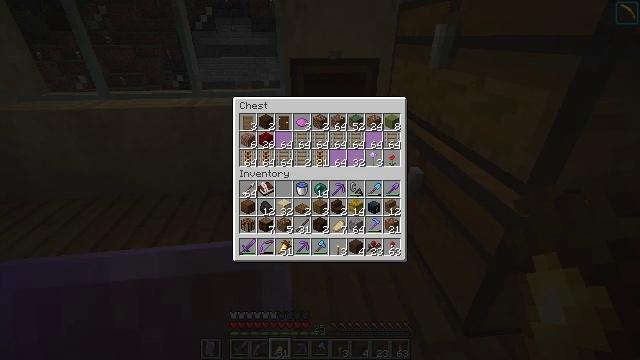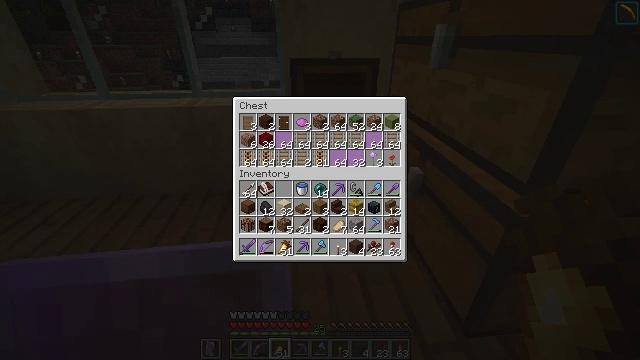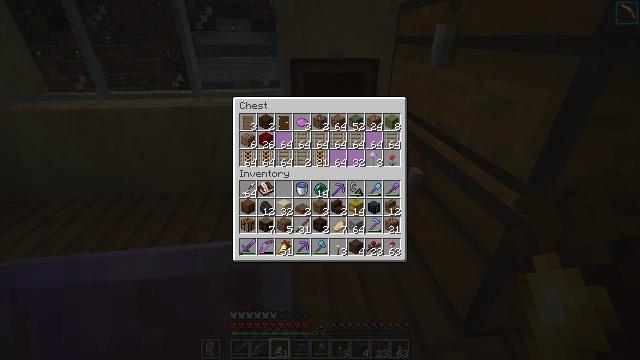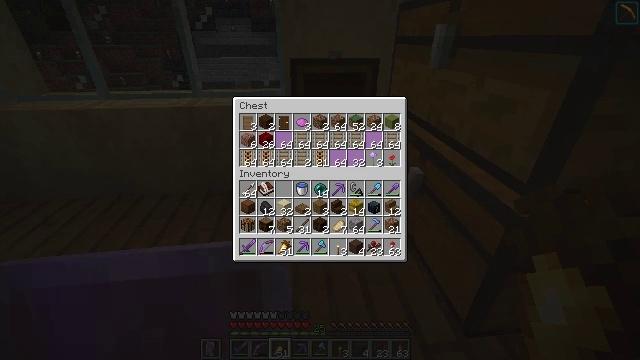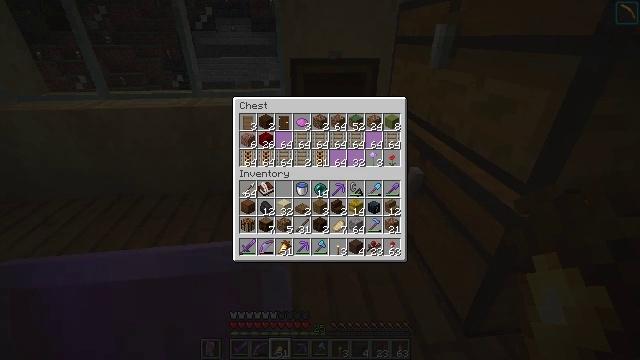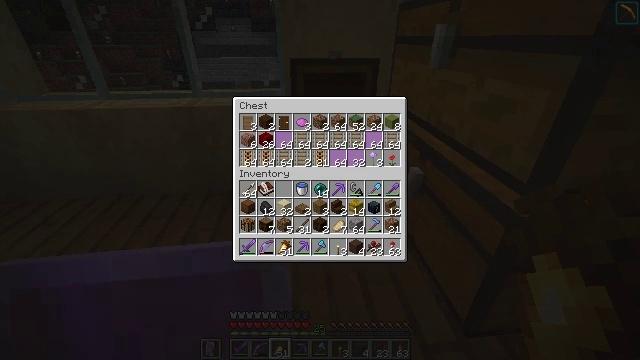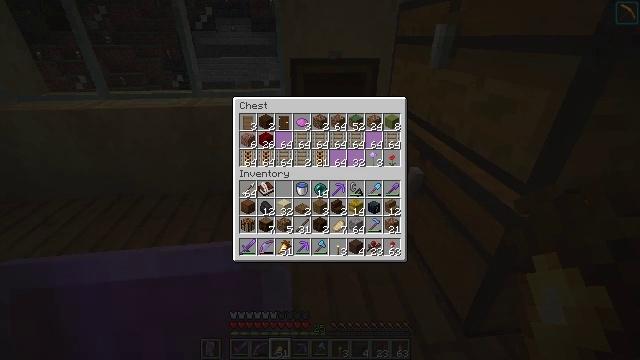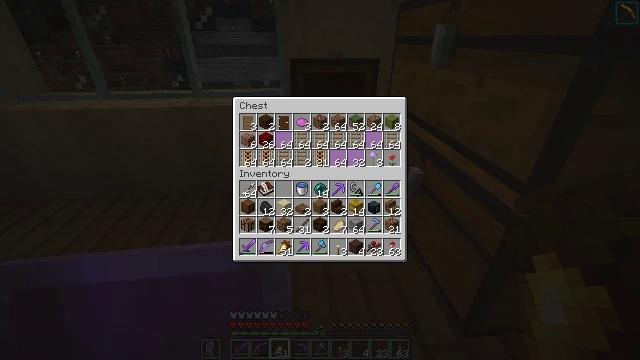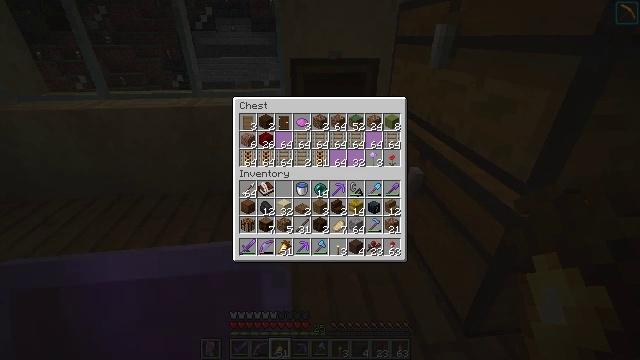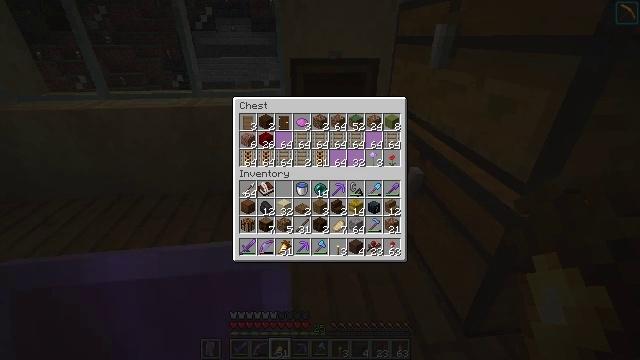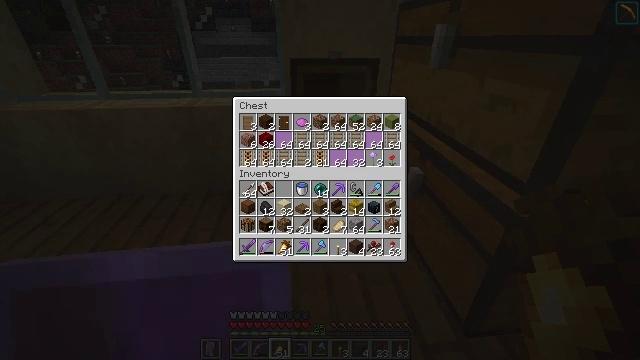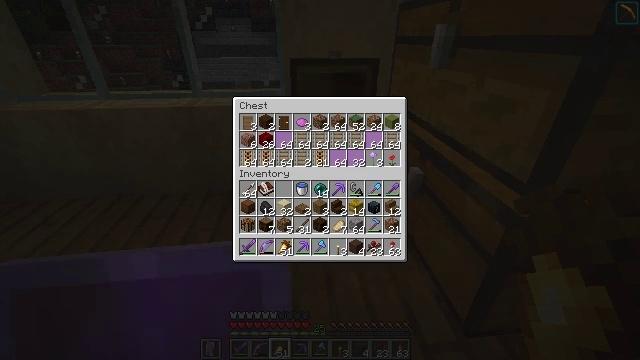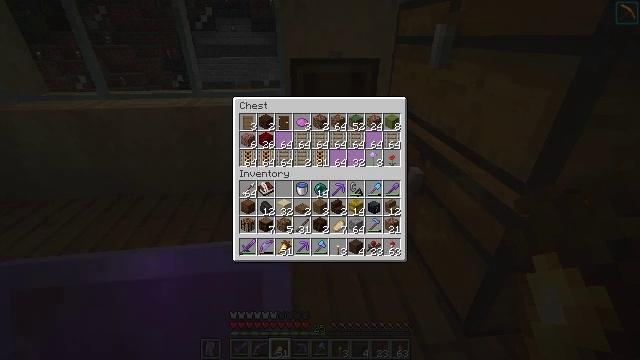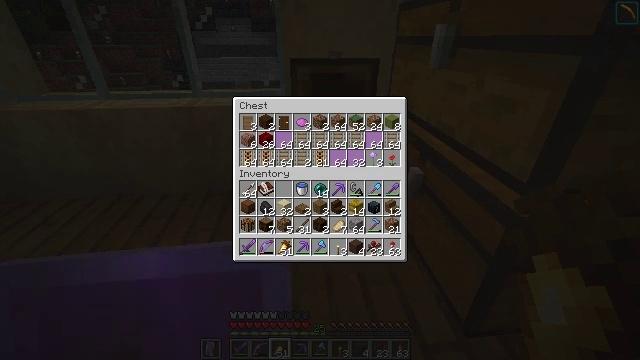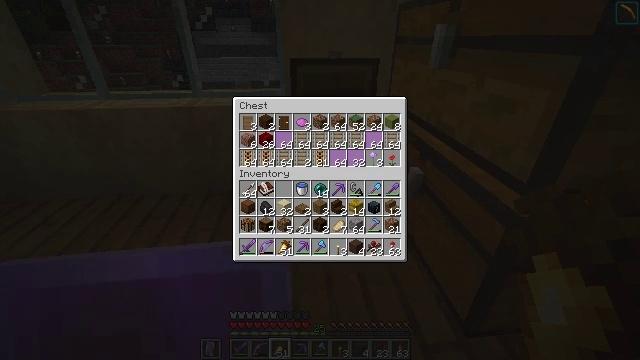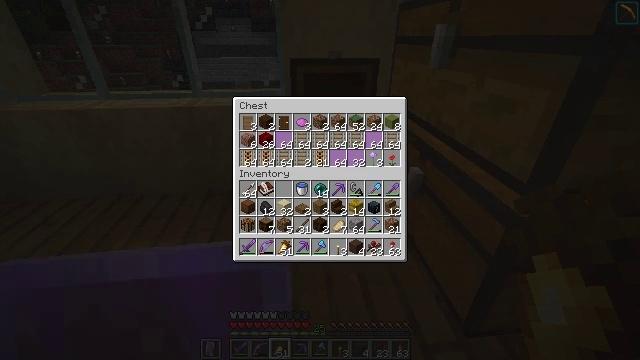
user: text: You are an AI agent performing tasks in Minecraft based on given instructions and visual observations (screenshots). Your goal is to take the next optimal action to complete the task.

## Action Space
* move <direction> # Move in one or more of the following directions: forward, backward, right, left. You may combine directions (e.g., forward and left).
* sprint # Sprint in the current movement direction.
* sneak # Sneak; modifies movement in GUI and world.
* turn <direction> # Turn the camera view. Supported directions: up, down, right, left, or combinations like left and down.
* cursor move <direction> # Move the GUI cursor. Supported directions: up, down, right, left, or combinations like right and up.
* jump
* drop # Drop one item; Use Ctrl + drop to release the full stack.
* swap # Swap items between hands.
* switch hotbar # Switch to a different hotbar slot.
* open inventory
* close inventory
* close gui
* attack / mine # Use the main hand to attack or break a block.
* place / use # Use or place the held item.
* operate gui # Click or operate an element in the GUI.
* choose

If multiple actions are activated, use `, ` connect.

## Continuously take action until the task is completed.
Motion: motion action
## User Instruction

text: Open crafting grid to make brown concrete powder.
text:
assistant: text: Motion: no_op
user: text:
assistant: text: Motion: no_op
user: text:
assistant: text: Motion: no_op
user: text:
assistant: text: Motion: no_op
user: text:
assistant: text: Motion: no_op
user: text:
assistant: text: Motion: no_op
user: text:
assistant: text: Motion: no_op
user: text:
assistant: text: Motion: no_op
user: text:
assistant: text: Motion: no_op
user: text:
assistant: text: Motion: no_op
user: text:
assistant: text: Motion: no_op
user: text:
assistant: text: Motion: no_op
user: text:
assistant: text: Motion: no_op
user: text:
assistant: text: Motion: no_op
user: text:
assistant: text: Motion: no_op
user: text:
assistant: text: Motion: no_op
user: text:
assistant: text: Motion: no_op
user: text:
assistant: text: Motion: close gui
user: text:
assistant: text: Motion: no_op
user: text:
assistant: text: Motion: turn right
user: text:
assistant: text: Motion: turn right and down
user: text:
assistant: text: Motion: turn right and down
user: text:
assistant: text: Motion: turn left and up
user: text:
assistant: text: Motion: move forward, turn left and up
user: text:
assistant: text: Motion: move forward, turn left
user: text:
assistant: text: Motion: move forward, turn left
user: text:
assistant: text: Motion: move forward, turn left and up
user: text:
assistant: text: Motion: move forward, turn left and up
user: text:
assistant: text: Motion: move forward, turn left and up
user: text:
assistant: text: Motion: move forward, turn left and up